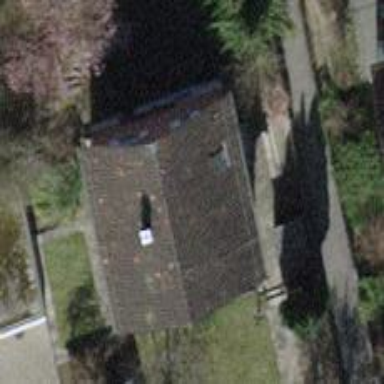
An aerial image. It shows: Building with tile roof.